Field crop: maize
Growth stage: 2
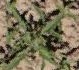
Species: atriplex